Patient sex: M
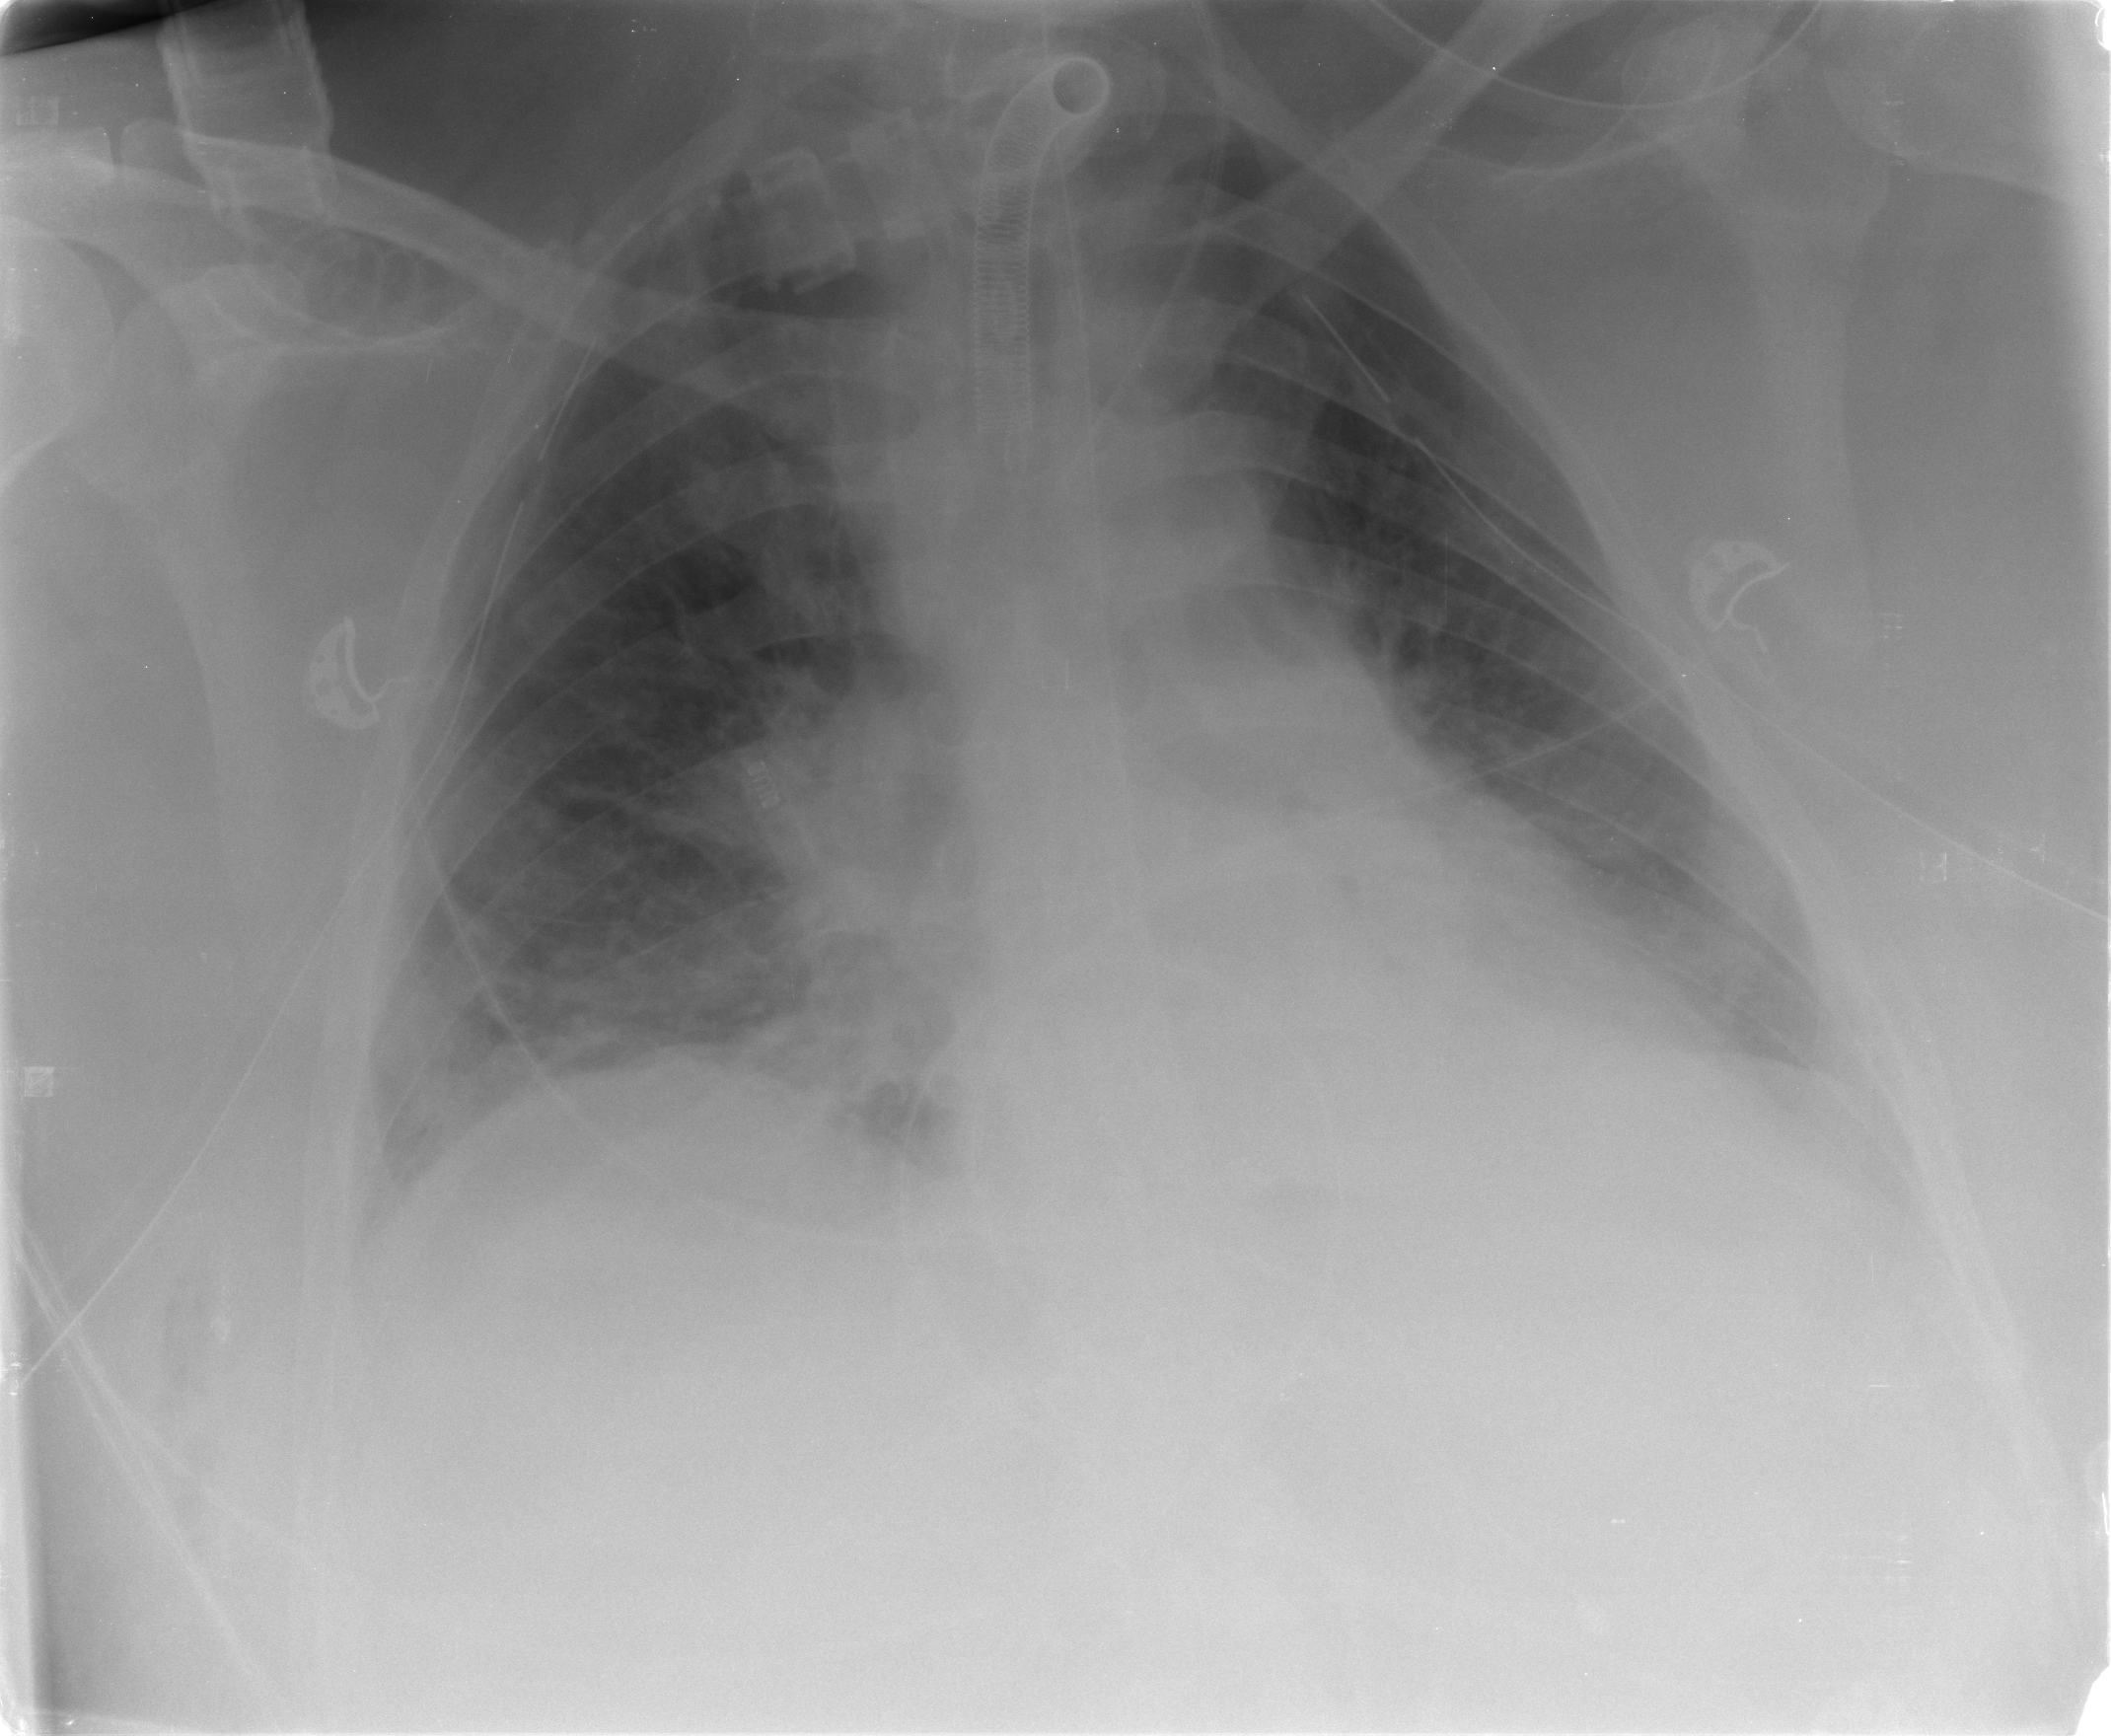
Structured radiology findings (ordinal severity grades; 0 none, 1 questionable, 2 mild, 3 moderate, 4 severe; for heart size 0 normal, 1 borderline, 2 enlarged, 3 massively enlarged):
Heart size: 2
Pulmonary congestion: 2
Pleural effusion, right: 1
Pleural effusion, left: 2
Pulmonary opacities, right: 2
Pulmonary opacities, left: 2
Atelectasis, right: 2
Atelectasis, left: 2